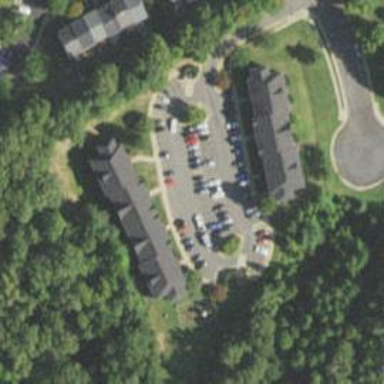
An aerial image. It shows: Parking space.